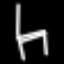
Label: chair